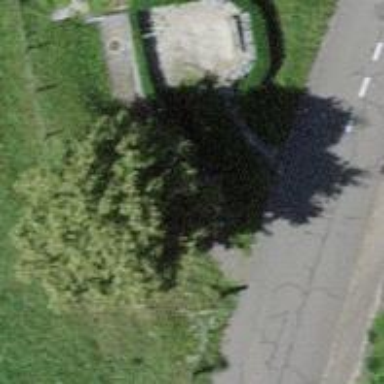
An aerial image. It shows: Historic wayside cross.